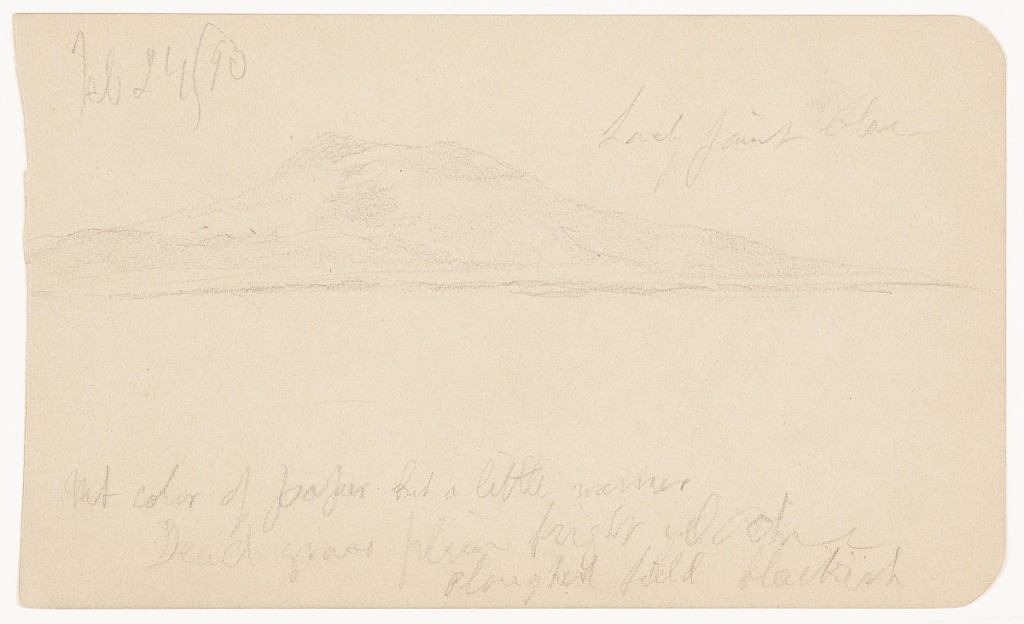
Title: Mountain in Mexico
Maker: Frederic Edwin Church, American, 1826–1900
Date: February 24, 1890
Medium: Graphite on light brown wove paper
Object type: Drawing
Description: Landscape sketch showing a view of a dark and rugged mountain, likely in the vicinity of Mexico City, Mexico. Viewed across a flat, grassy plain that is largely unrendered, the mountain rises in the background at center and is characterized by a double-pointed peak and darkly shaded slopes. The mountain's ridge descends at left and right.